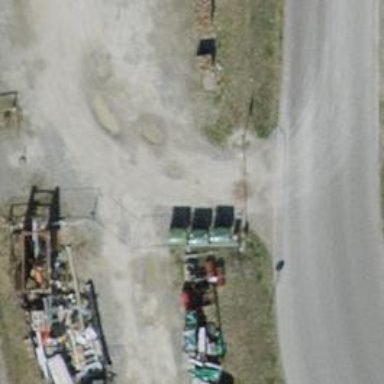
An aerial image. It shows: Lift gate barrier.